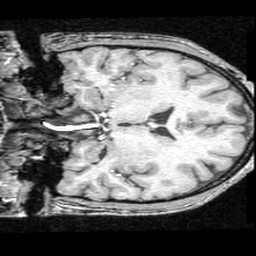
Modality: T1w
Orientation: coronal
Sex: male
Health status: ill
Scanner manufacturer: ge
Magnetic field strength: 1.5 T
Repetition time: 21 s
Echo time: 0.008 s